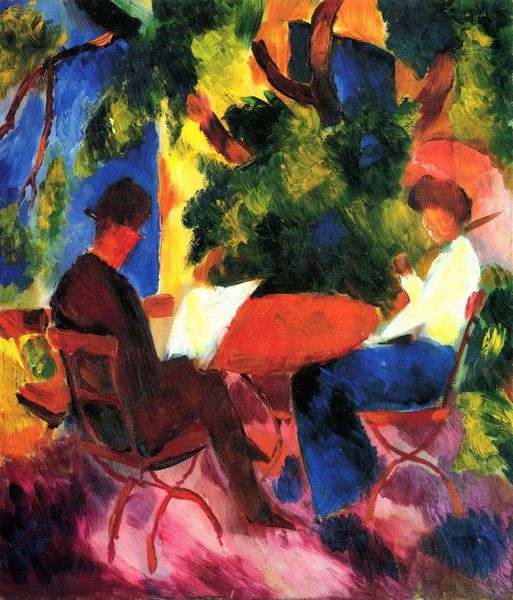
Titel: Paar am Gartentisch
Künstler: August Macke
Institution: (Privatsammlung)
Schlagwörter: baum, blau, blätter, himmel, mann, bäume, gelb, grün, sitzen, äste, braun, bunt, cafe, fenster, frau, hell, hintergrund, hut, orange, stuhl, stühle, tisch, tür, weiss, haus, rot, schirm, sonnenschirm, beige, expressionismus, rock, anzug, bluse, gesicht, sehen, hals, rückenlehne, schauen, zweige, sonne, boden, paar, blatt, rosa, reiter, garten, terrasse, sommer, moderne, farben, modern, farbe, lila, violett, chair, table, kaffee, gartenstuhl, lesen, roch, expressionistisch, zeitung, expressionsimus, macke, franz, ehepaar, tree, summer, sun, leuchtend, schaten, schriftstück, blauer reiter, blauer, spring, marc, august macke, mack, teitung, vegetation, anonym, klappstühle, schrim, zeiung, sonnenschrim, frühstück zu zweit, coffee, diner, coffe, flirting, voiloett, cezann3e, artiste